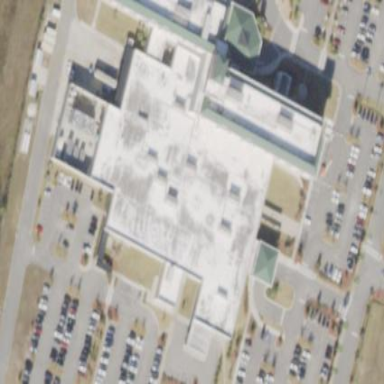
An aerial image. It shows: Hospital building.